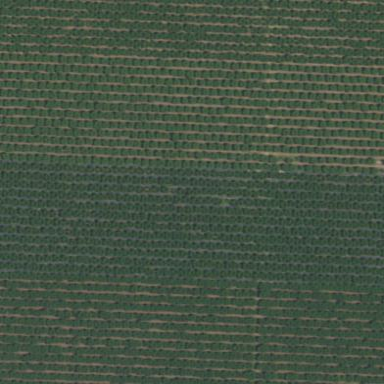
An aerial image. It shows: Orchard with nectarine trees.